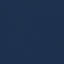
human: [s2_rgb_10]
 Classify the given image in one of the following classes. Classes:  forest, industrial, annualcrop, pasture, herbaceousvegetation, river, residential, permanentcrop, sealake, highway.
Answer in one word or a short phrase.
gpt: SeaLake